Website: home-depot
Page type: billing-address
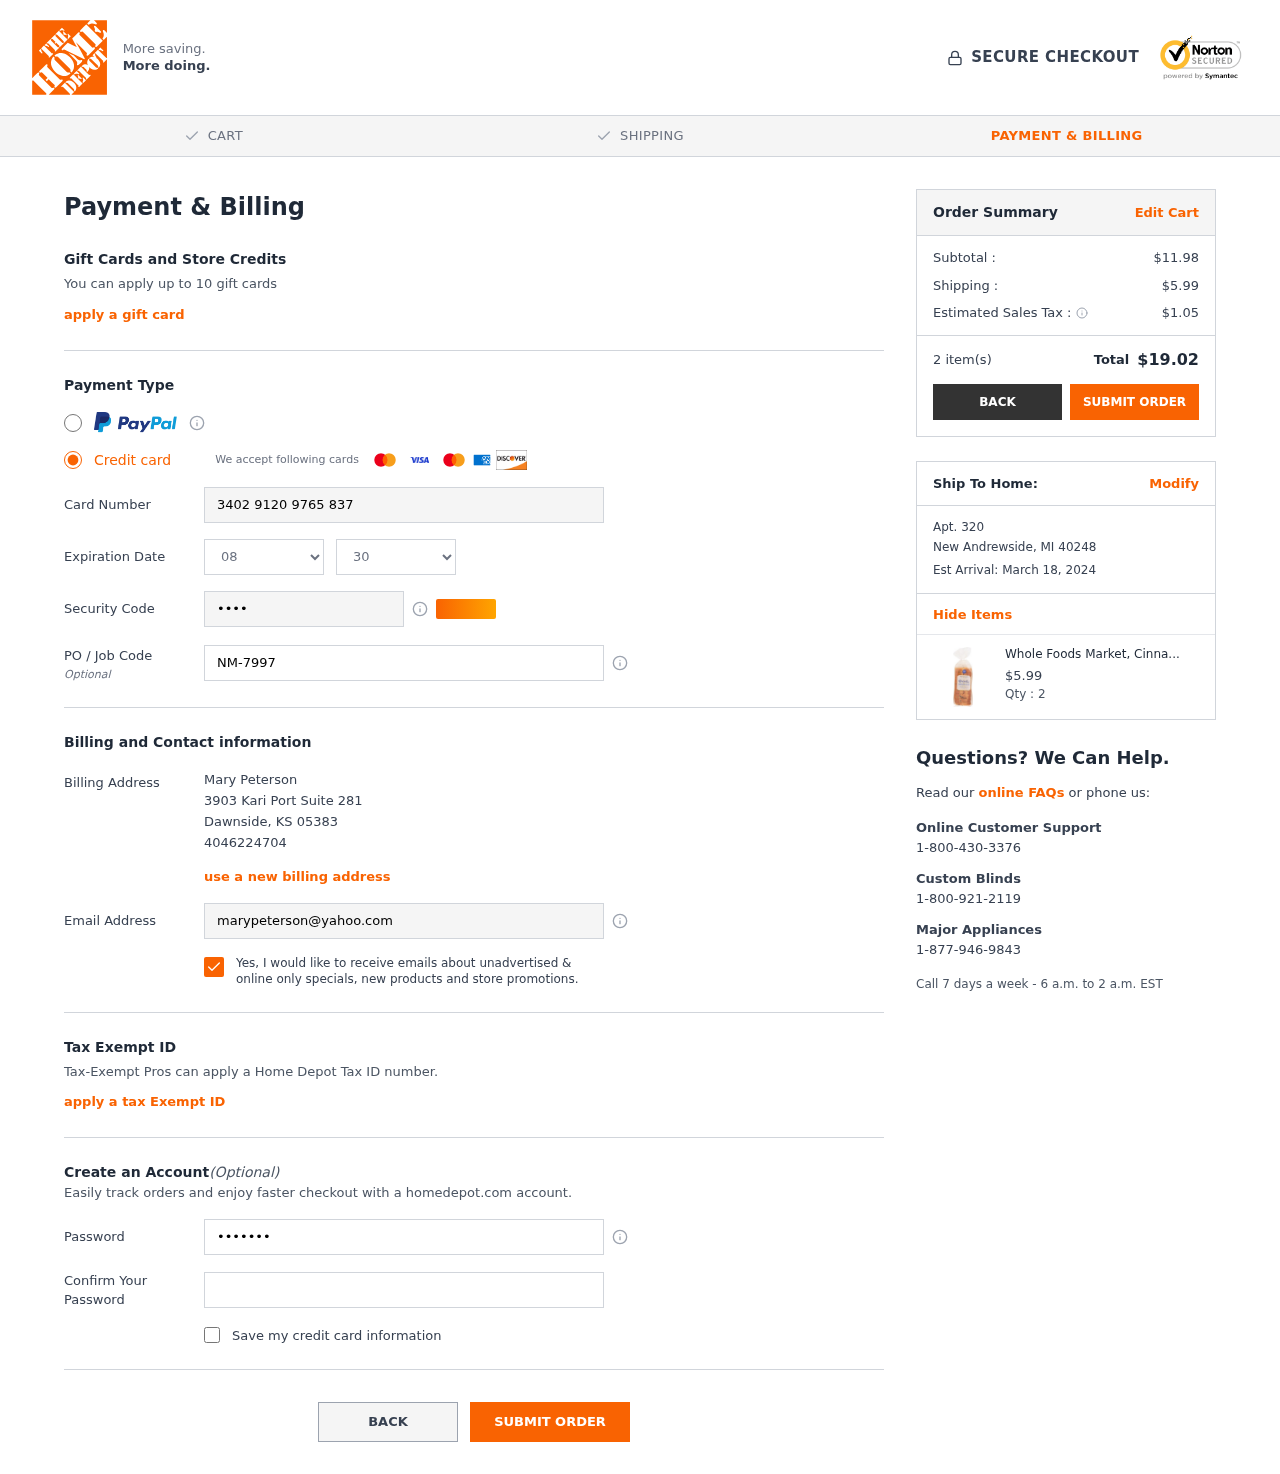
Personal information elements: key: PII_CARD_CVV
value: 5717
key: PII_CARD_EXPIRY_MONTH
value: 08
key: PII_CARD_EXPIRY_YEAR
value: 30
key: PII_CARD_NUMBER
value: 3402 9120 9765 837
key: PII_CITY
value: Dawnside
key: PII_CITY2
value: New Andrewside
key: PII_EMAIL
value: marypeterson@yahoo.com
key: PII_FULLNAME
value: Mary Peterson
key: PII_JOB_CODE
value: NM-7997
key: PII_PHONE
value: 4046224704
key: PII_POSTCODE
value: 05383
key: PII_POSTCODE2
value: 40248
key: PII_STATE_ABBR
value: KS
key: PII_STATE_ABBR2
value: MI
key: PII_STREET
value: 3903 Kari Port Suite 281
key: PII_STREET2
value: Apt. 320
Product elements: key: PRODUCT1_NAME
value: Whole Foods Market, Cinnamon Raisin Brioche, 15.9 Ounce
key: PRODUCT1_PRICE
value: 5.99
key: PRODUCT1_QUANTITY
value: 2
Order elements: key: ORDER_SUBTOTAL
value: $11.98
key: ORDER_SHIPPING_COST
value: $5.99
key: ORDER_TAX
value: $1.05
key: ORDER_NUM_ITEMS
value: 2 item(s)
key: ORDER_TOTAL
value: $19.02
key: ORDER_DELIVERY_DATE
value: Est Arrival: March 18, 2024